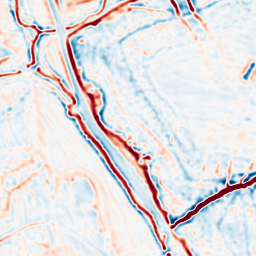
Category: multiscale
Decomposition family: log
Decomposition parameters: sigma: 2
Upsampling method: bspline
Upsampling parameters: scale: 4
Upsampling scale: 4